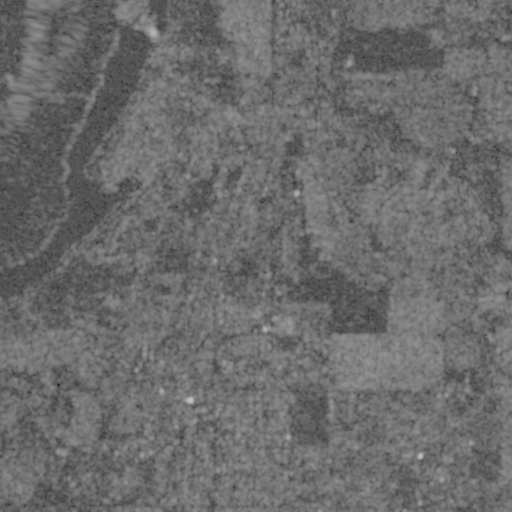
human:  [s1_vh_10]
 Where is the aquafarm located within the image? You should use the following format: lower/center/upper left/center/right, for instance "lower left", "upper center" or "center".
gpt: The aquafarm is located in the upper center of the image.
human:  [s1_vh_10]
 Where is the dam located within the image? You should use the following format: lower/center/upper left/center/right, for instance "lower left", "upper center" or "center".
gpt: The dam is located in the upper left of the image.
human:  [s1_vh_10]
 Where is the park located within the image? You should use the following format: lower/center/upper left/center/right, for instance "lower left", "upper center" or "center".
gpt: The park is located in the center of the image.
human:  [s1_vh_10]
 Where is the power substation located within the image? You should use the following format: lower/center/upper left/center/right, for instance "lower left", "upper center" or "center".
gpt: The power substation is located in the upper center of the image.
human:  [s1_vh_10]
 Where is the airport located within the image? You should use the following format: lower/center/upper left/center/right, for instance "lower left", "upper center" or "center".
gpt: There is no airport in the image.

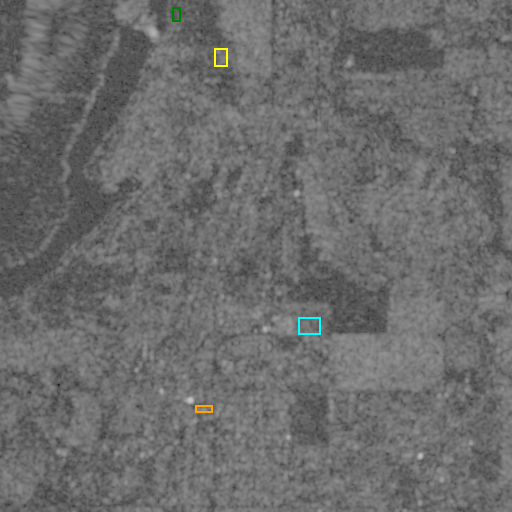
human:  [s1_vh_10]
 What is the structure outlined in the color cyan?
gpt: The structure outlined in cyan is a park.
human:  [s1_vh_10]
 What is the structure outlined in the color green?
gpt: The structure outlined in green is a parking lot.
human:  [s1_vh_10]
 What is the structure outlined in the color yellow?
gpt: The structure outlined in yellow is a power substation.
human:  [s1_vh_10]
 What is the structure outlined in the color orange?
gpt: The structure outlined in orange is a building.
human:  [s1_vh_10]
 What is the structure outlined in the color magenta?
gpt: There is no magenta outline.